Field crop: maize
Growth stage: 2
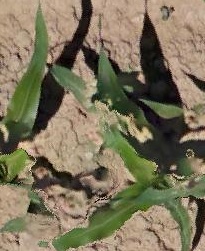
Species: maize